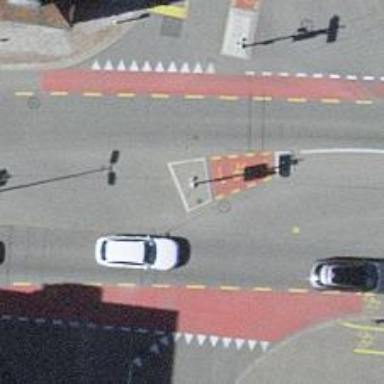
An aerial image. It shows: Road with traffic signals.